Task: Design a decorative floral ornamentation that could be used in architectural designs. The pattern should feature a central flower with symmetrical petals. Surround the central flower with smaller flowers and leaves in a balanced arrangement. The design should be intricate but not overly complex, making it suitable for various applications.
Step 5:
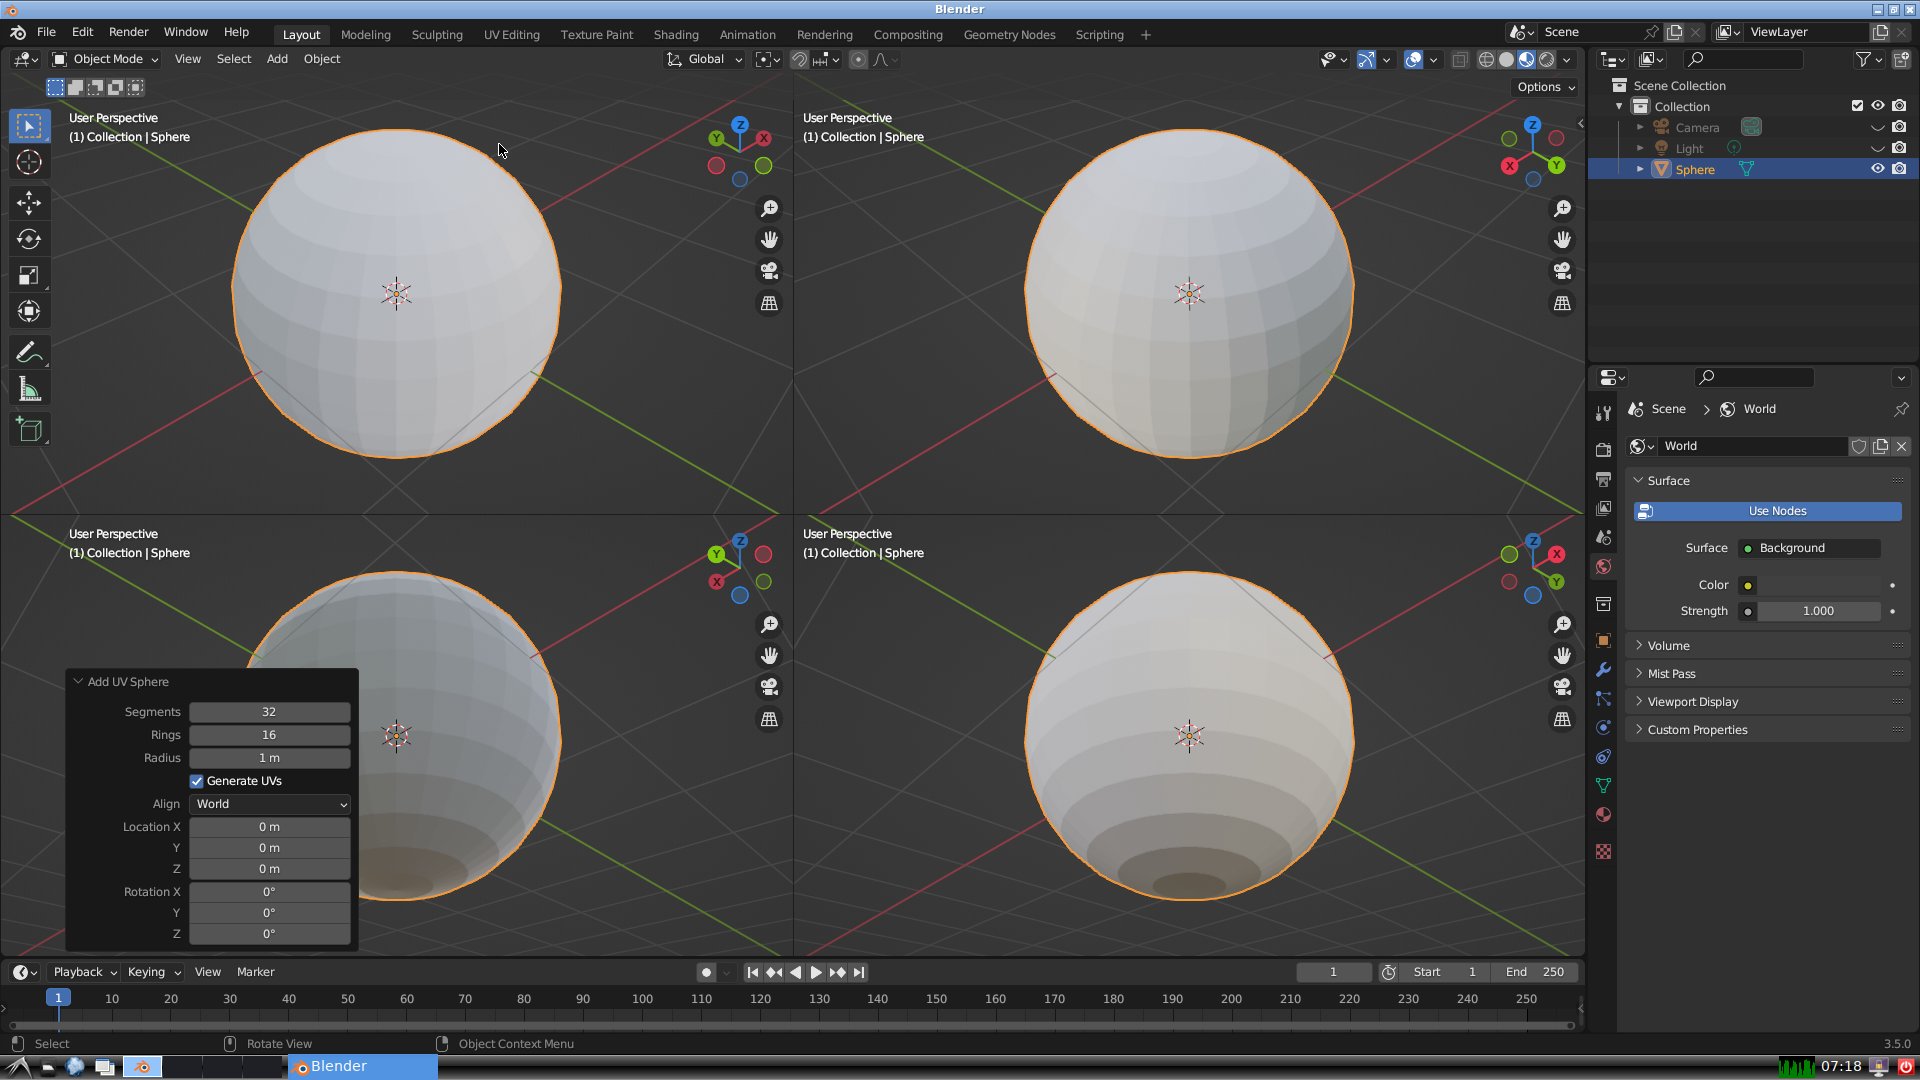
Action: {"mouse_move": [270, 758]}